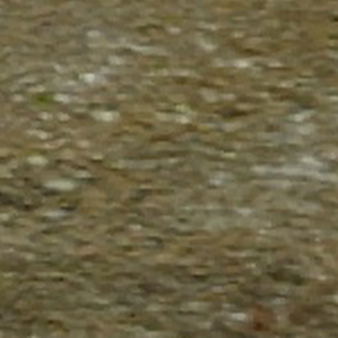
Label: other